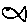
Label: fish